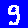
Digit: 9